Field crop: maize
Growth stage: 1
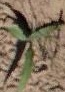
Species: maize